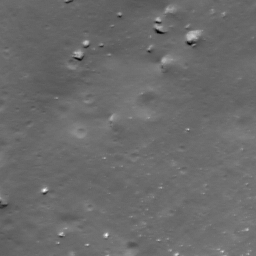
Host type: background_regolith
Lunar coordinates: latitude nan, longitude nan